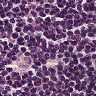
Metastatic tissue present: no